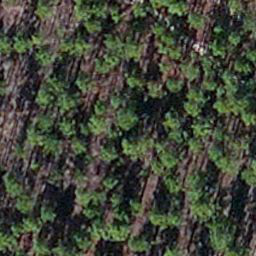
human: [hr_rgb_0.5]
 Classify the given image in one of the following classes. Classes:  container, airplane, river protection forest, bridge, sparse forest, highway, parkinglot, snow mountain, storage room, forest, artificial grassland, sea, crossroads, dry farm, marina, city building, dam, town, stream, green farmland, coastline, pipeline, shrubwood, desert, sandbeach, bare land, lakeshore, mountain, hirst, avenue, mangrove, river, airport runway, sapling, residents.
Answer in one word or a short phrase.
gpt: sapling